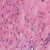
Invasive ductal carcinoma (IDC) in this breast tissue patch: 0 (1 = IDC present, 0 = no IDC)